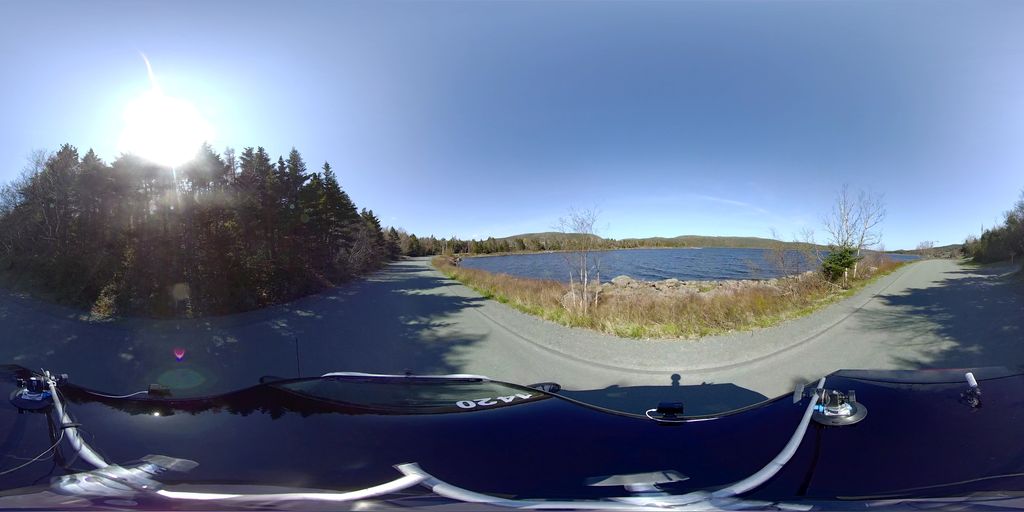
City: st_johns